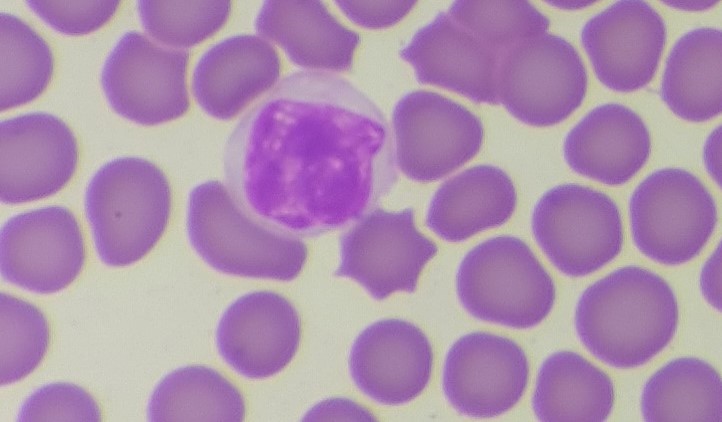
White blood cell type: Lymphocyte